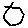
Label: hexagon